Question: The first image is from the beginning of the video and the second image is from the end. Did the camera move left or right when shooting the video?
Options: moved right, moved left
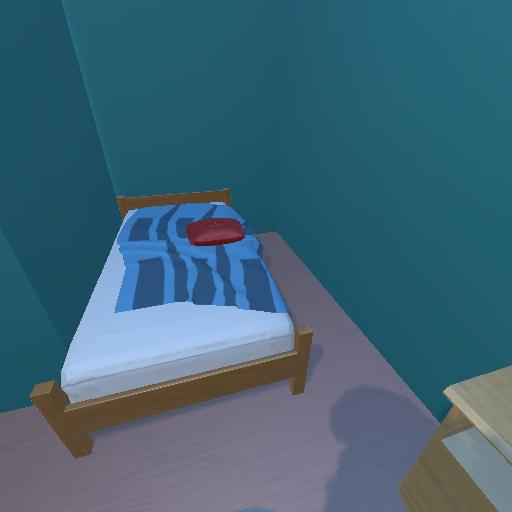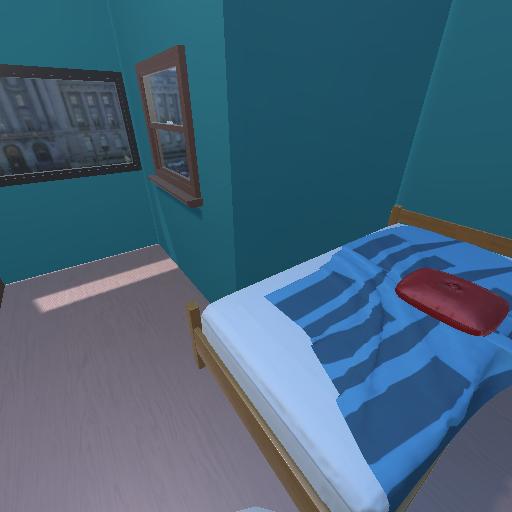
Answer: moved right